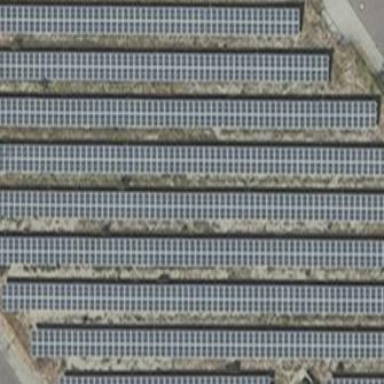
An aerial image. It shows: Solar power plant using photovoltaic technology to generate electricity.